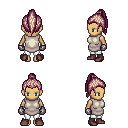
a pixel art fantasy rpg character, female body template, human, tanned skin, white tunic, white pants, white blonde long topknot hairstyle, metal gloves, maroon shoes, four views (front, back, left, right), 2x2 character sprite sheet, small pixel art, hard edges, no anti-aliasing